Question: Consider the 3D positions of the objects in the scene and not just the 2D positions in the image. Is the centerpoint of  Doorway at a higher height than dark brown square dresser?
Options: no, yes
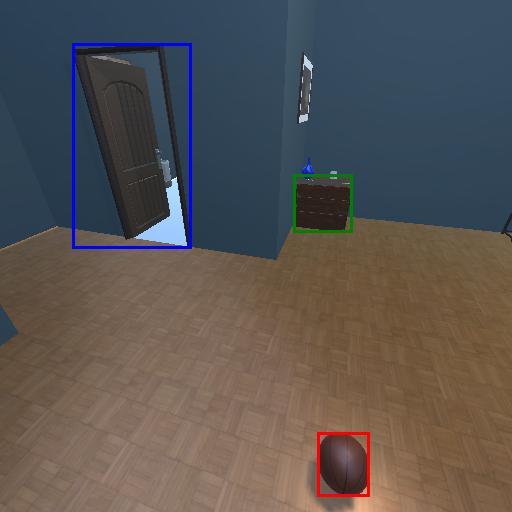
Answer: no